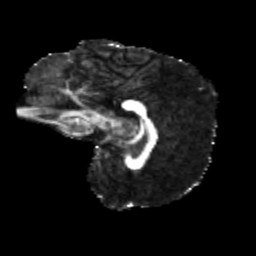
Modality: FA
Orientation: sagittal
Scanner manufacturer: siemens
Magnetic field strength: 3 T
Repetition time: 4 s
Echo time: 0.0594 s